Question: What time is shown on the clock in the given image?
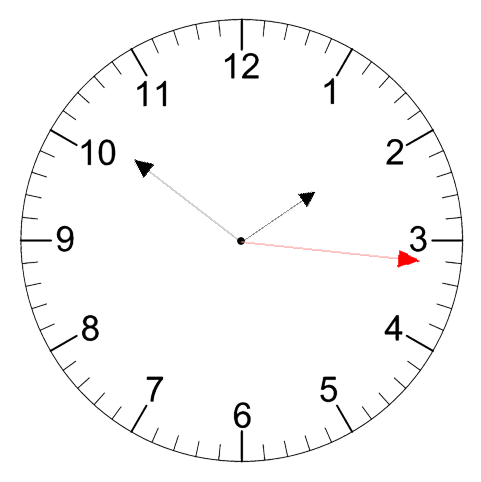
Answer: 01:51:16